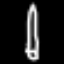
Label: pencil